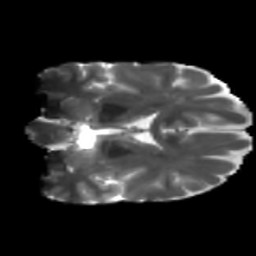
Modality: T2w
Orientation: coronal
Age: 39
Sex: female
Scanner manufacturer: siemens
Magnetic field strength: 3 T
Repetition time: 5.25 s
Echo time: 0.08 s